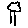
Label: tree